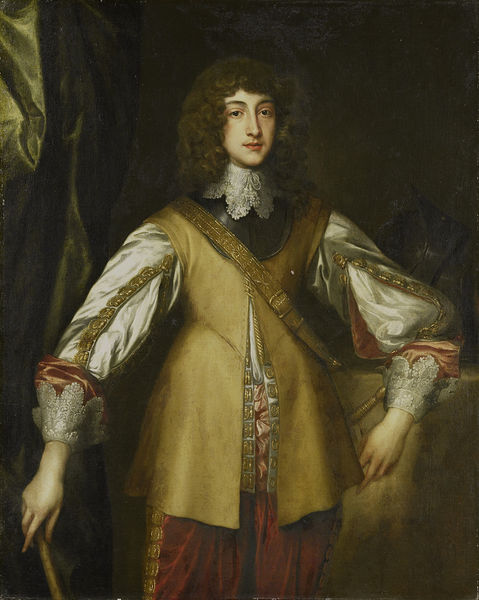
Titel: Portret van Prins Ruprecht (1619-82), paltsgraaf aan de Rijn
Künstler: Anthony van Dyck
Standort: Amsterdam
Institution: Rijksmuseum
Schlagwörter: gemälde, mann, weiß, gelb, braun, rot, jung, kragen, halskrause, portrait, stock, waffe, gurt